Question: I have a relation from the a model called 'thisDrive' of class 'Drives' in a column called 'lastDrive', which is also a 'Drive'. Sometimes I need to delete this relation, so nothing is related (undefined). How can I remove the relation from a single drive without deleting.

here is what I tried.
'''
var thisDrive = app.drivesCollection.model[0];
var relation = thisDrive.attributes.lastDrive.relation('lastDrive'); // I'm not sure about this line here....
relation.remove('lastDrive'); // not sure again...
'''
at this point I would expect 'thisDrive.attributes.lastDrive' to be empty, but it is not...
if I run 'thisDrive.attributes.lastDrive.remove()' I will remove the 'Drive' that is referenced by this relationship... which is bad.
any idea how to achieve this?
Thanks.
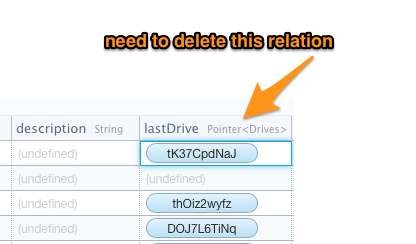
Answer: What you need to do is set the object's attribute to null and then save.
'''
var thisDrive = app.drivesCollection.model[0];
thisDrive.set("lastDrive", null);
thisDrive.save();
'''